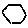
Label: hexagon